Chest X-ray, AP view. Patient: 24 years old, sex F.
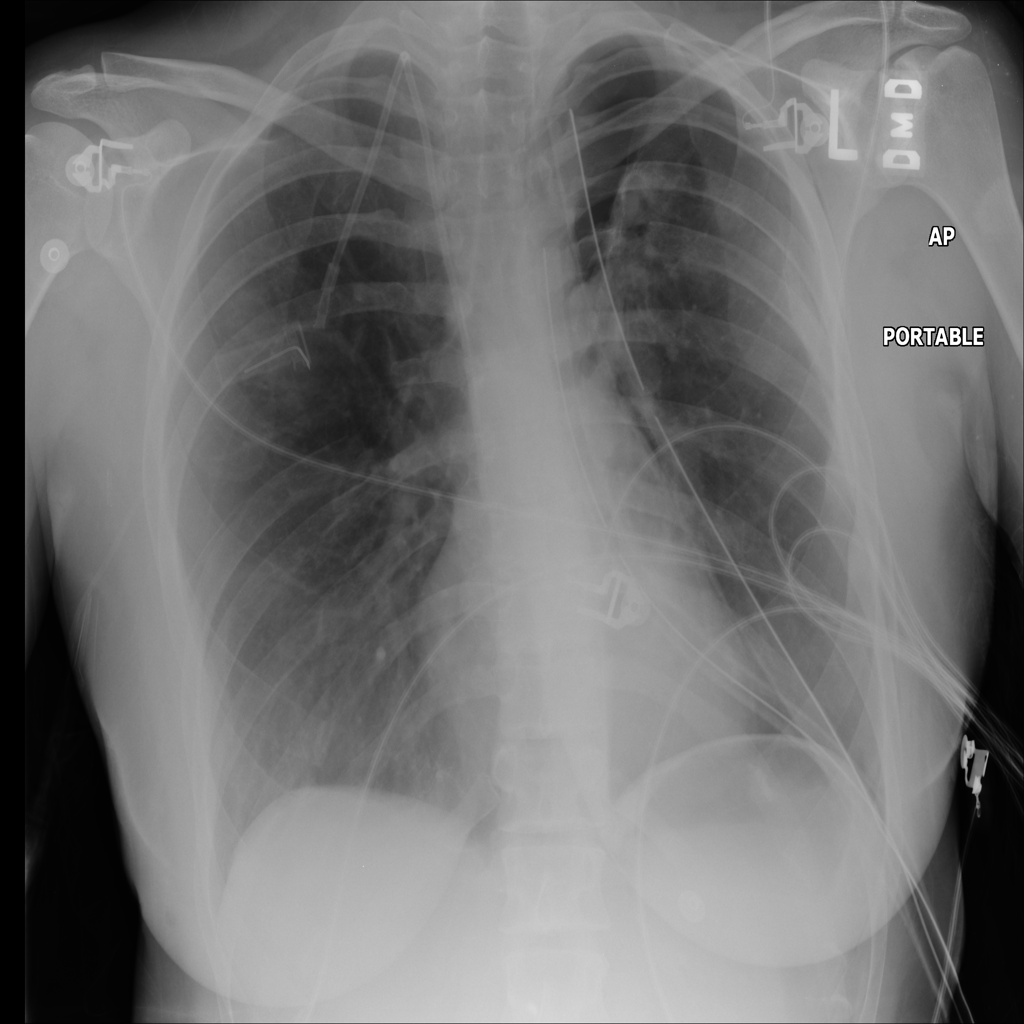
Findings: No Finding